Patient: sex M, age 78
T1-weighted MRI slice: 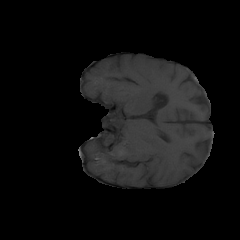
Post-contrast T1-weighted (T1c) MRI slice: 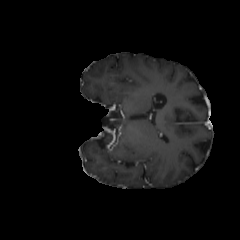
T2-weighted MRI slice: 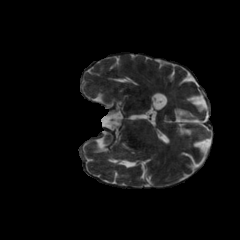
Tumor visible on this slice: yes
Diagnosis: Glioblastoma, IDH-wildtype
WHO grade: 4